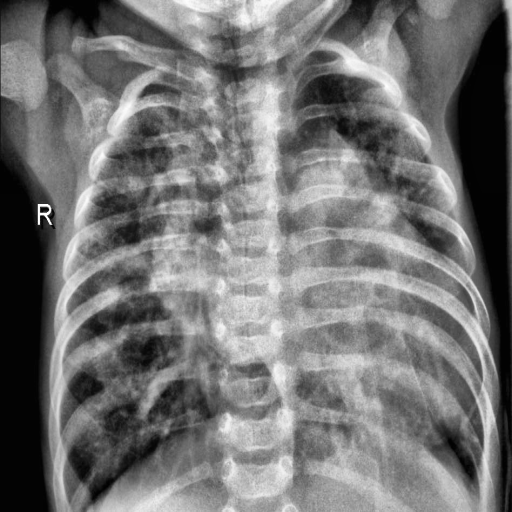
Finding: PNEUMONIA